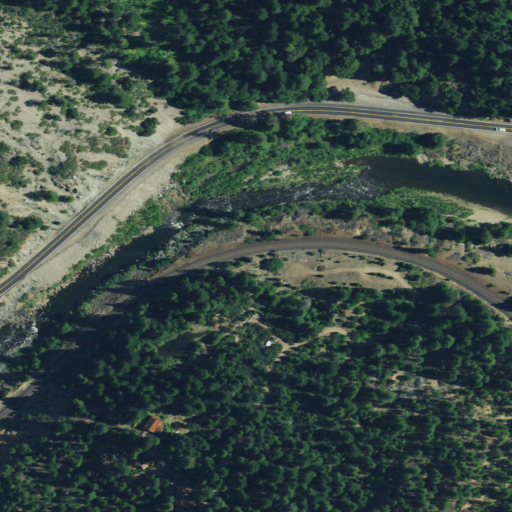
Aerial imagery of bar in California named Twelve Mile Bar containing evergreen forest, shrub, low intensity development, medium intensity development, open development, grassland, high intensity development, and herbaceous wetlands